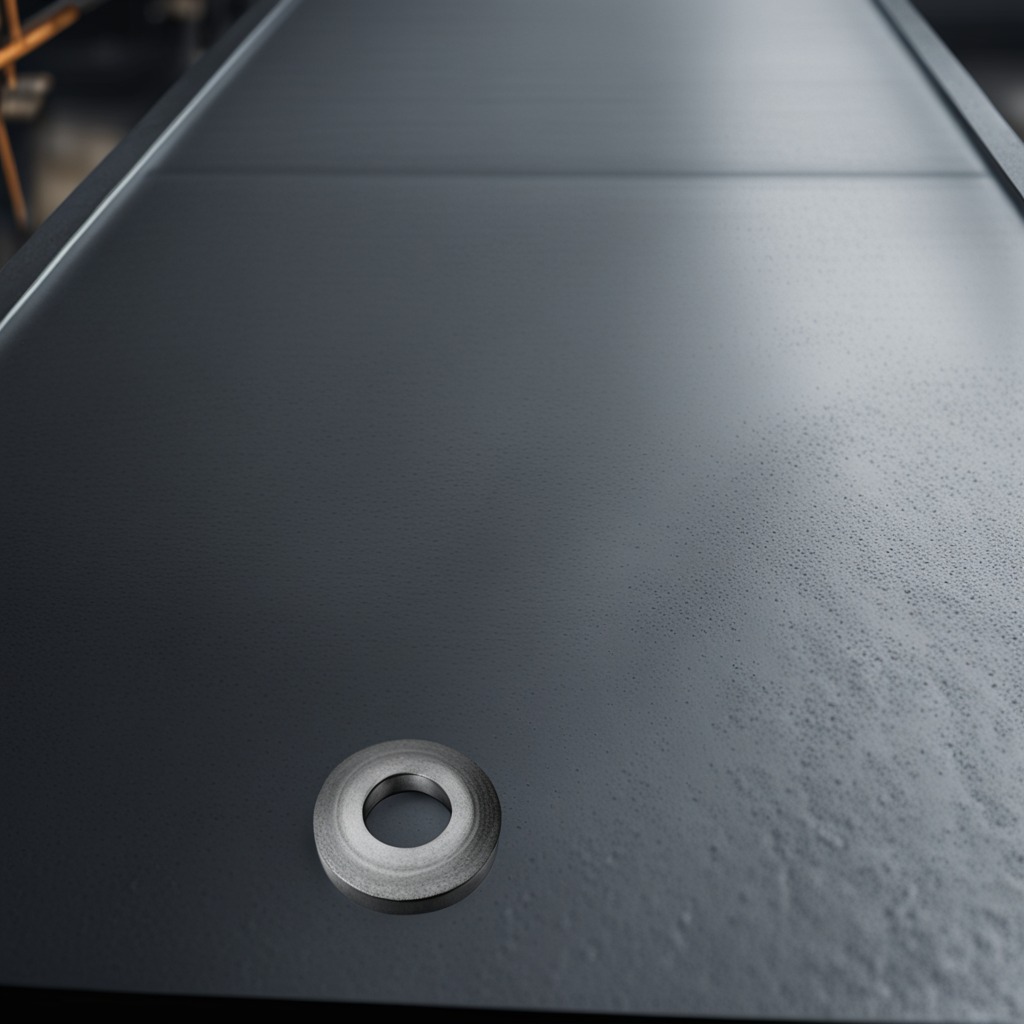
A flat metal washer is lying on a cold steel table in a mining workshop gritty textures.